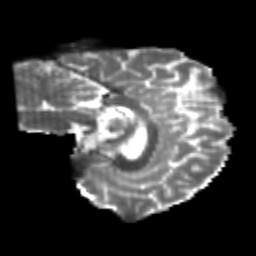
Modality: T2w
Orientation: sagittal
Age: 26
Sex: male
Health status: healthy
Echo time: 0.074 s